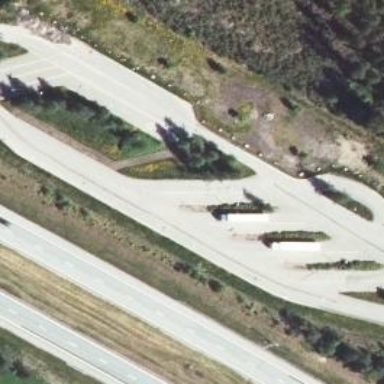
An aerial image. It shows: Rest area along the road.